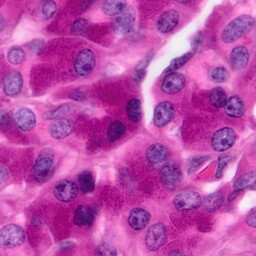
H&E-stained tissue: Pancreatic